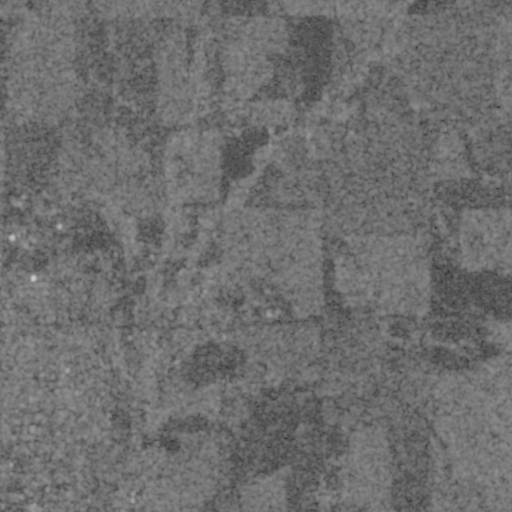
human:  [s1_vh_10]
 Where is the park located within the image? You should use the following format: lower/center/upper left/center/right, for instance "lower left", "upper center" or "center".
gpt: The park is located in the lower left of the image.
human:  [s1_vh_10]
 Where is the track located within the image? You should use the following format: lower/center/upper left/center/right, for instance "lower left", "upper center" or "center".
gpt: The track is located in the center left of the image.
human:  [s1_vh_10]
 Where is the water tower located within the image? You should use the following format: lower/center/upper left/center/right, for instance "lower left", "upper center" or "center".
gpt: The water tower is located in the center left of the image.
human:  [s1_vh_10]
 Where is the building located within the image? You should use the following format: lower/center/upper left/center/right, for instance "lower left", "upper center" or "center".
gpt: There is no building in the image.

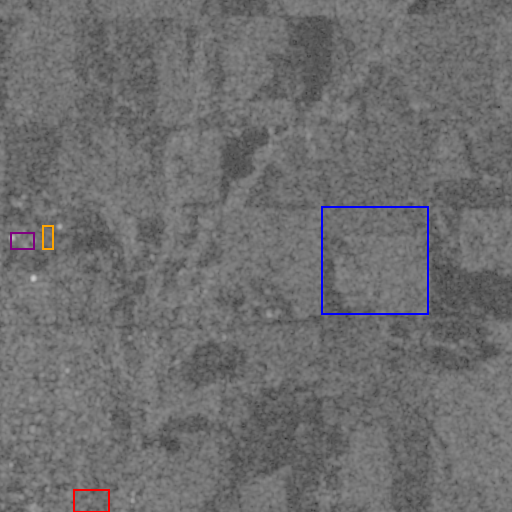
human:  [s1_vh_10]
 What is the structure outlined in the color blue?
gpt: The structure outlined in blue is a crop field.
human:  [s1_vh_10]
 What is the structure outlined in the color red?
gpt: The structure outlined in red is a park.
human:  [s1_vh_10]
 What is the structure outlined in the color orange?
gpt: The structure outlined in orange is a track.
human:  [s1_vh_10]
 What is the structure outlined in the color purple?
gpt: The structure outlined in purple is a building.
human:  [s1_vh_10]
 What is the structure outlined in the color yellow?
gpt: There is no yellow outline.